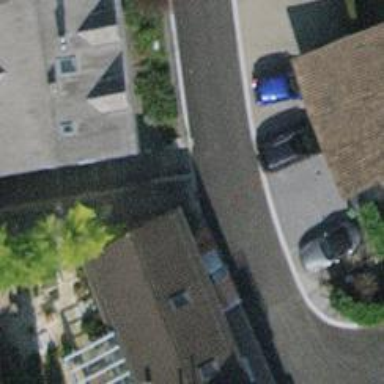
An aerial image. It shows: Asphalt road in residential area.